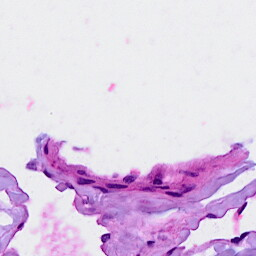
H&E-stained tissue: Breast